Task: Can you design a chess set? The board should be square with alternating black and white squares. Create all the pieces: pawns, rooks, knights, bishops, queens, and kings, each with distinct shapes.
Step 1490:
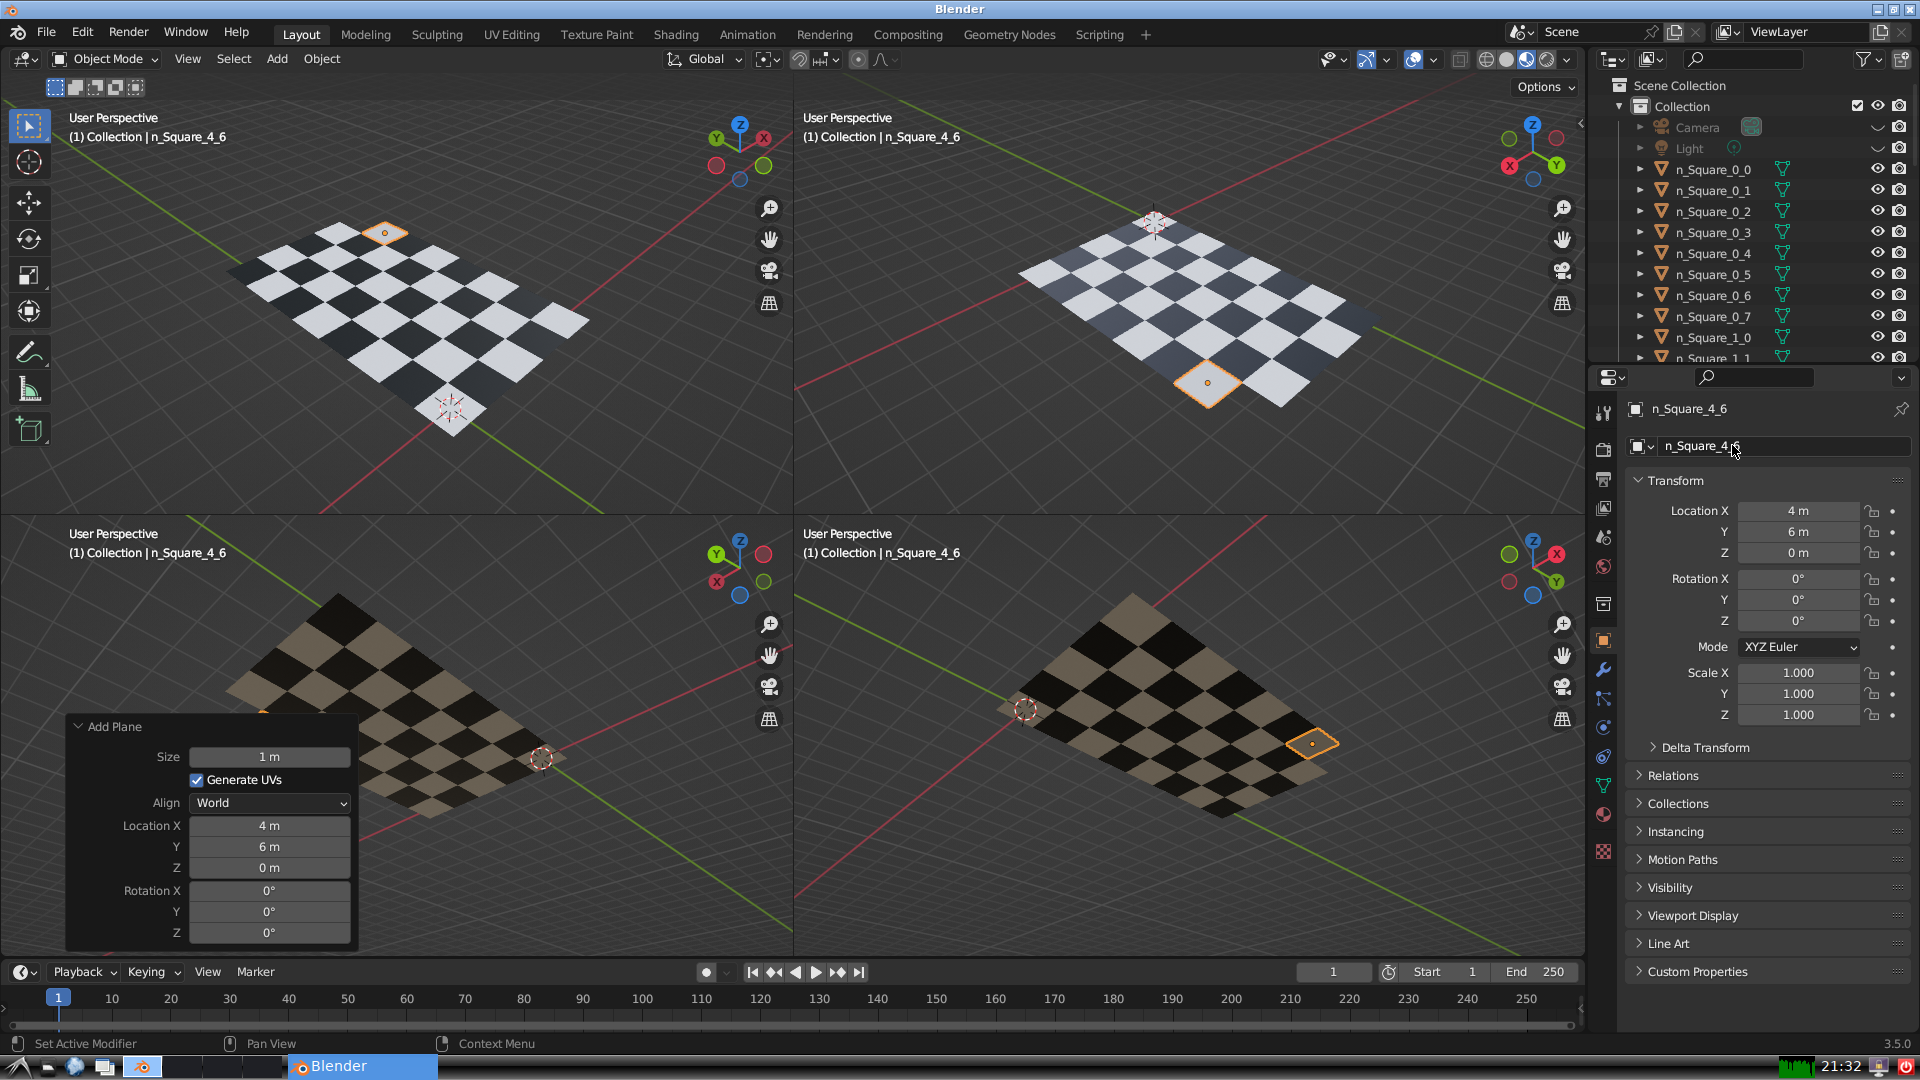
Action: {"mouse_move": [1603, 815]}